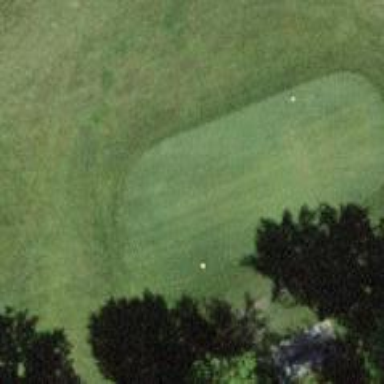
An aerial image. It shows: Golf tee.